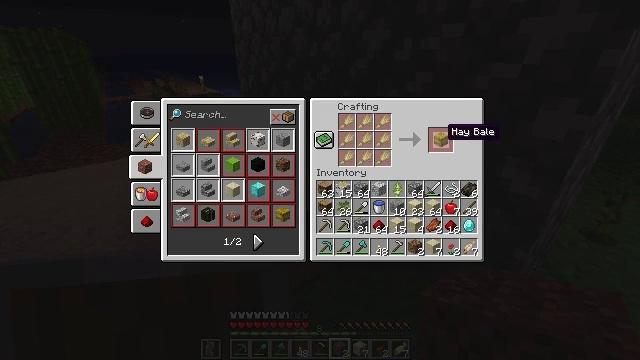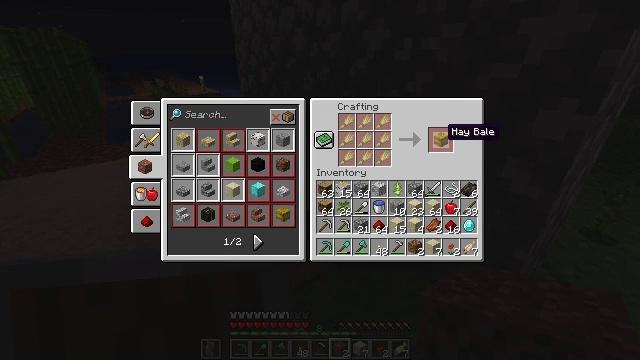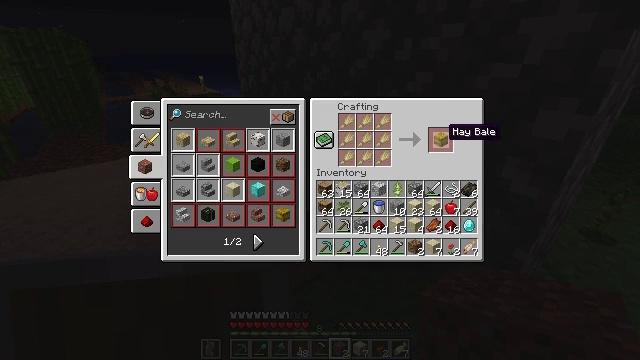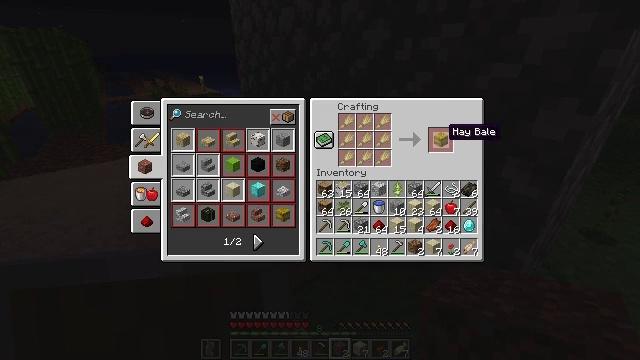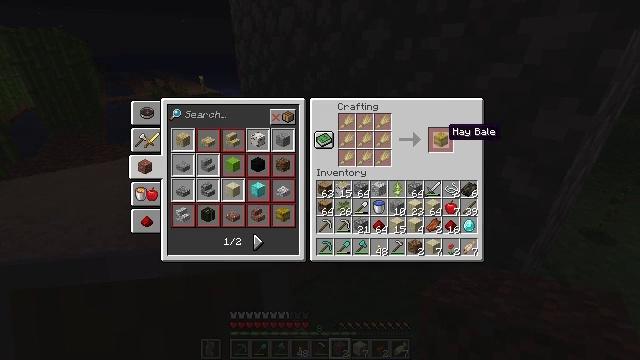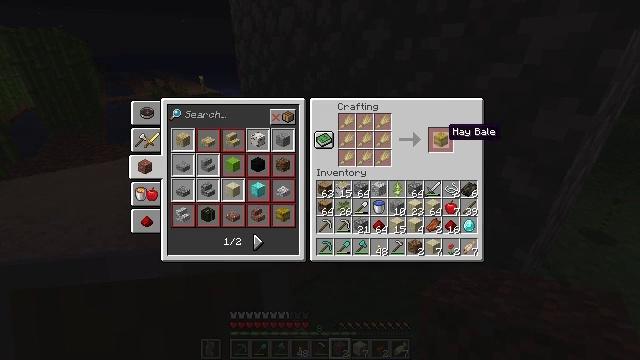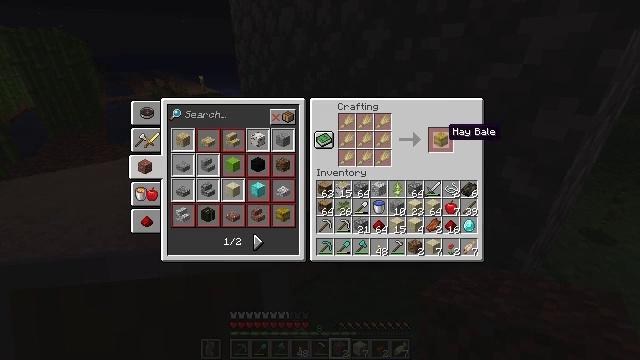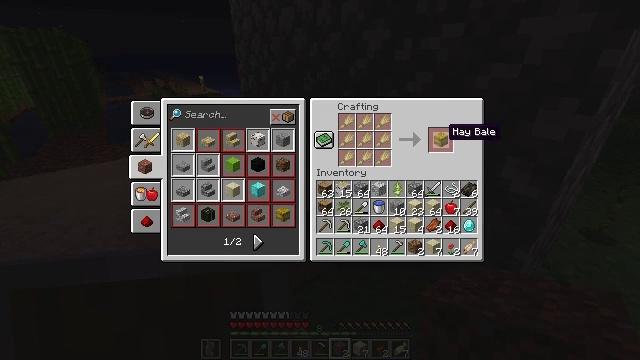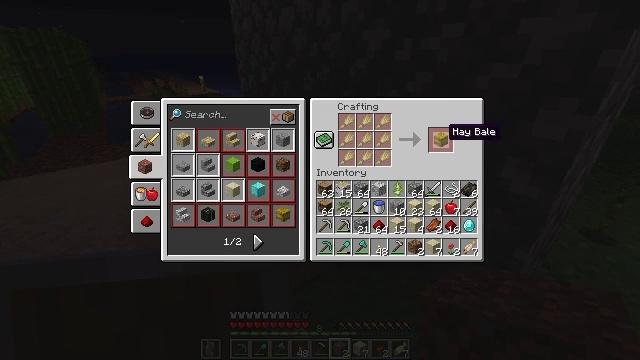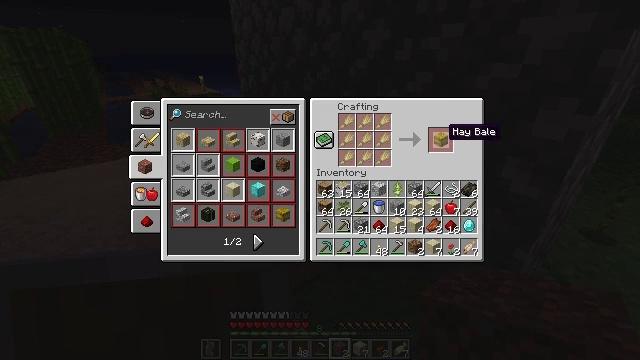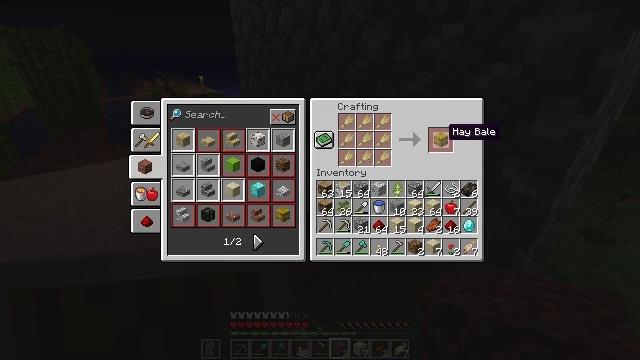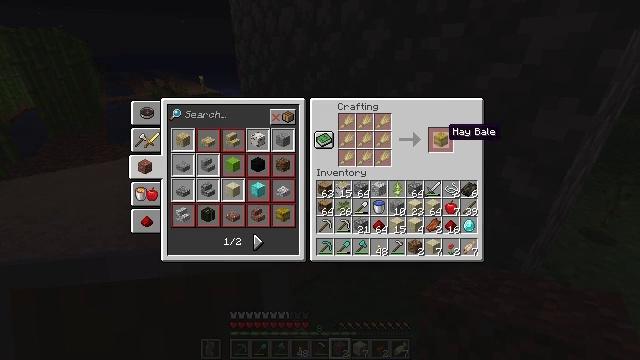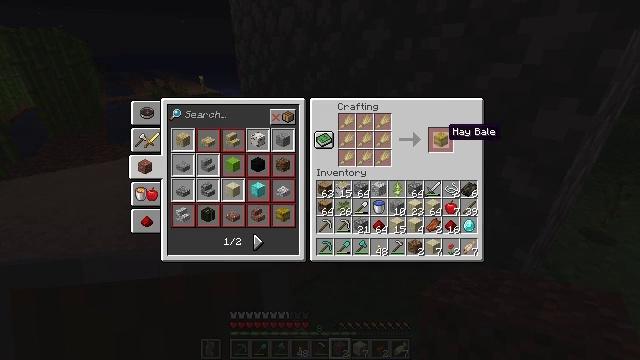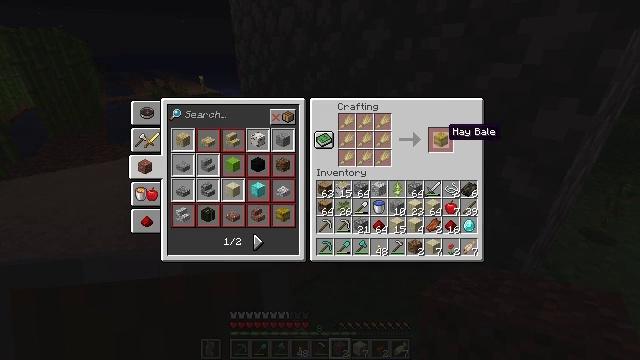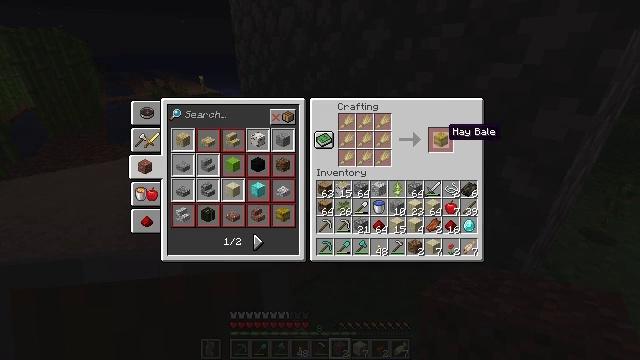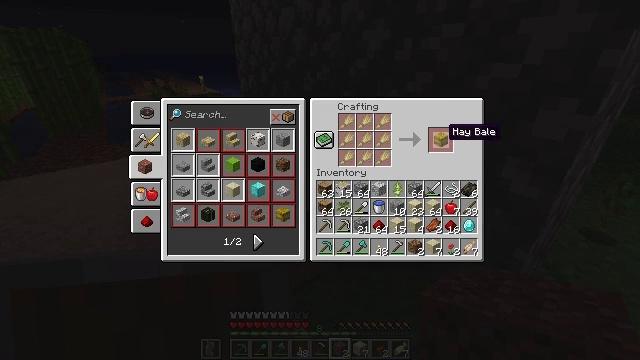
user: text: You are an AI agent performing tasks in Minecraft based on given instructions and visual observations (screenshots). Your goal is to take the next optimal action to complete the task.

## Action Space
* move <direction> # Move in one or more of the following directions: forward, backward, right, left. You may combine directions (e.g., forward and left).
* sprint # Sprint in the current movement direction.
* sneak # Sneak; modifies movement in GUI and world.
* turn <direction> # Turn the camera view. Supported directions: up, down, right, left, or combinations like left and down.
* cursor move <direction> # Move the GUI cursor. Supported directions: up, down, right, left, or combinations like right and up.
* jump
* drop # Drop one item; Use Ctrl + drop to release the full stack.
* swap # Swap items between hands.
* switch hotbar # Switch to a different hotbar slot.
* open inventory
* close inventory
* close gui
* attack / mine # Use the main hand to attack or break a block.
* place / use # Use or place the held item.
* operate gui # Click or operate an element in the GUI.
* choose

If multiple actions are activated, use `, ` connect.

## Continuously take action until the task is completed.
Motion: motion action
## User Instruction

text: Craft a sandstone wall.
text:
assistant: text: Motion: no_op
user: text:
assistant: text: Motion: no_op
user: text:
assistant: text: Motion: no_op
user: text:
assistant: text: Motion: no_op
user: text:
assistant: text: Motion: no_op
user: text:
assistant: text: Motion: no_op
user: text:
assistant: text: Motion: no_op
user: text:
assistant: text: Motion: no_op
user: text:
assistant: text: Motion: no_op
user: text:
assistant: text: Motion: no_op
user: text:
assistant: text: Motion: no_op
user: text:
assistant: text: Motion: no_op
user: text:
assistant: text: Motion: no_op
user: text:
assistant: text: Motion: no_op
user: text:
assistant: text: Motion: no_op
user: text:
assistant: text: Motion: no_op
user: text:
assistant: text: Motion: no_op
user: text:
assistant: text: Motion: no_op
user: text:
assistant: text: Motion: no_op
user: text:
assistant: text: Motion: no_op
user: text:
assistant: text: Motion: no_op
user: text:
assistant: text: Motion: no_op
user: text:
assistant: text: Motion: no_op
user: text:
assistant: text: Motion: no_op
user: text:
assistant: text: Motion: no_op
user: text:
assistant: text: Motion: cursor move left
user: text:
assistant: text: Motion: cursor move left
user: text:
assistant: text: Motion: cursor move left and down
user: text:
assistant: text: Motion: cursor move left and down
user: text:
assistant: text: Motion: cursor move left and down